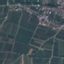
Label: PermanentCrop